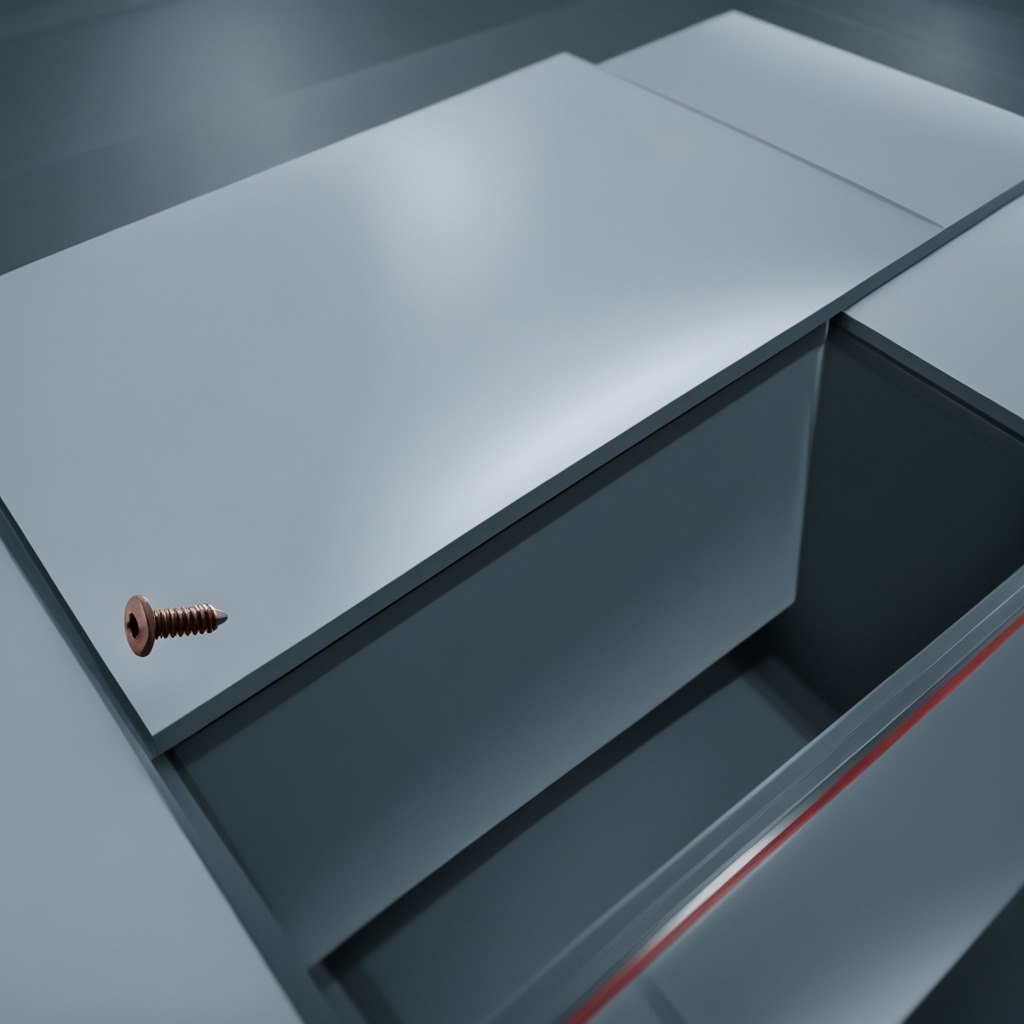
A metal screw is lying on the toolbox surface.